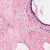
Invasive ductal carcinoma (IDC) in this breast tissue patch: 0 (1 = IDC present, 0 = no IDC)